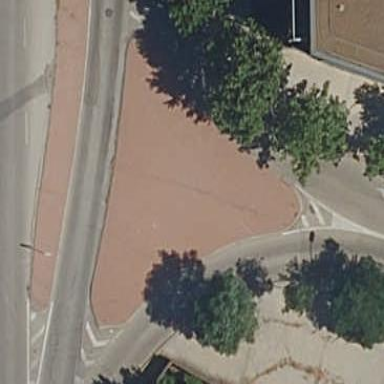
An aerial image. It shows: Kerb barrier.